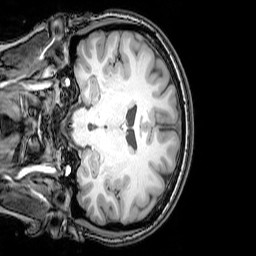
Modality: T1w
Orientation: coronal
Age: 24
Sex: female
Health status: healthy
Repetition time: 0.081 s
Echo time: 0.037 s